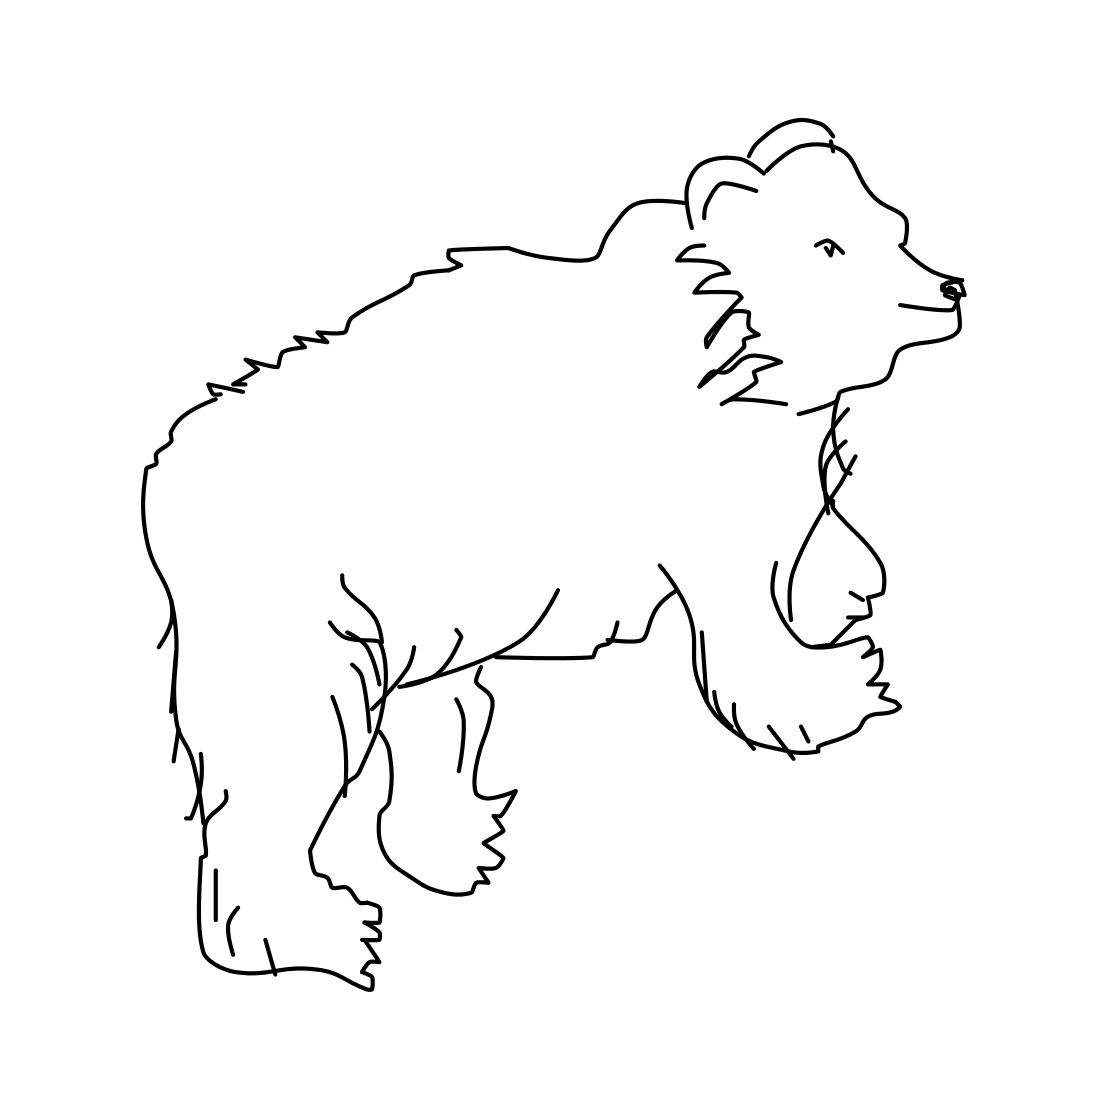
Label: bear (animal)